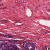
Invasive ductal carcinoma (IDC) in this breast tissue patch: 0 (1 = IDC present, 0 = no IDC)